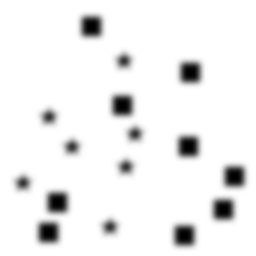
Squares: 9
Triangles: 0
Stars: 7
Total shapes: 16